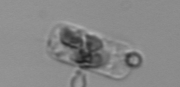
Label: Guinardia_delicatula